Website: bh-photo
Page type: billing-address
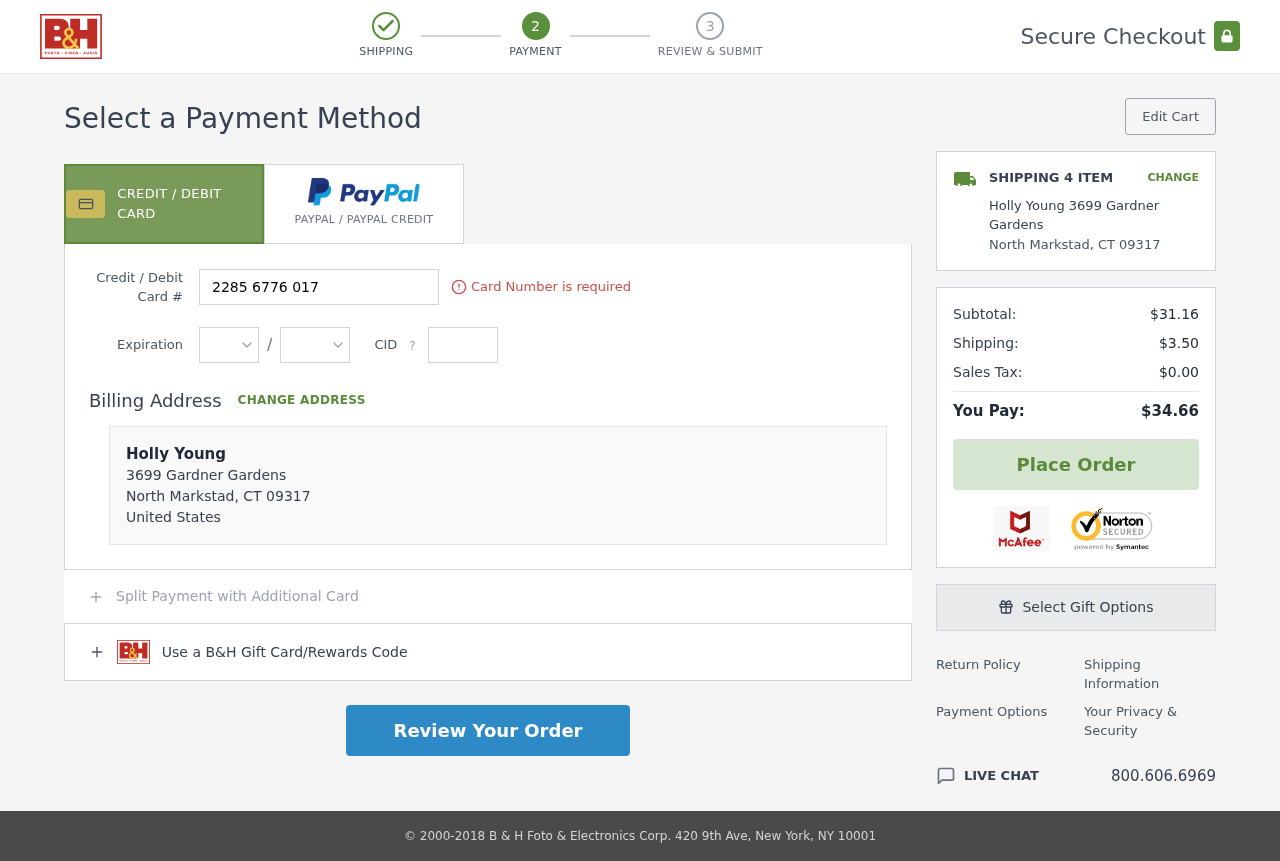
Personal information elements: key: PII_CARD_CVV
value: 812
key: PII_CARD_EXPIRY_MONTH
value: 11
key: PII_CARD_EXPIRY_YEAR
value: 27
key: PII_CARD_NUMBER
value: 2285 6776 0178 2433
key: PII_CITY
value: North Markstad
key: PII_COUNTRY
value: United States
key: PII_FULLNAME
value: Holly Young
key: PII_FULLNAME2
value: Holly Young
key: PII_POSTCODE
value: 09317
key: PII_STATE_ABBR
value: CT
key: PII_STREET
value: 3699 Gardner Gardens
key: PII_POSTCODE_FULL
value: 09317
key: PII_POSTCODE_NUMERIC
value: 9317
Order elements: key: ORDER_NUM_ITEMS
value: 4
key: ORDER_SUBTOTAL
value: $31.16
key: ORDER_SHIPPING_COST
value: $3.50
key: ORDER_TAX
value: $0.00
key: ORDER_TOTAL
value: $34.66